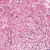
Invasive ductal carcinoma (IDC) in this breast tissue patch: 1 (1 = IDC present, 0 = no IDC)